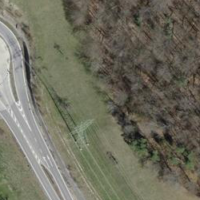
EUNIS habitat code: 52
Species observed at this site:
Chorthippus biguttulus
Gomphocerippus rufus